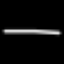
Label: line